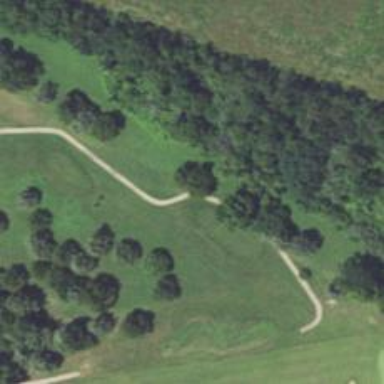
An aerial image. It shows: Footway that resembles golf path.